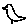
Label: bird